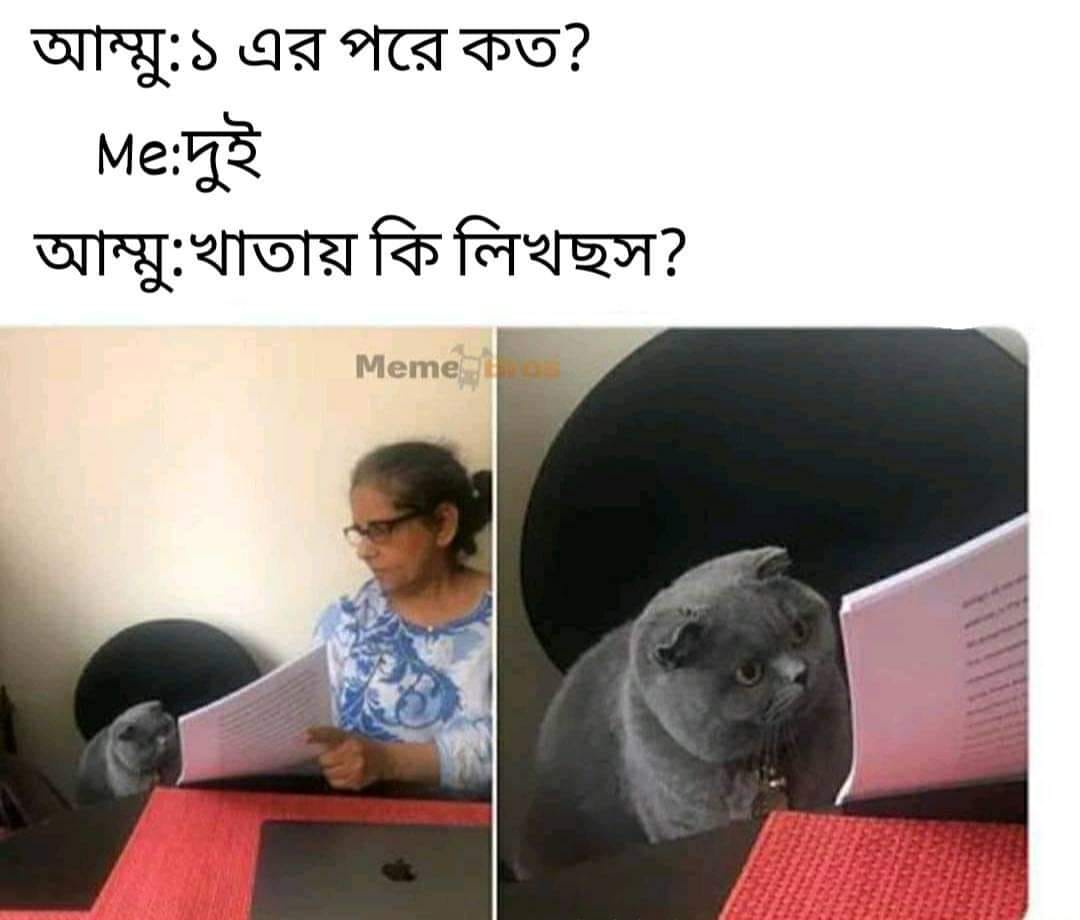
Caption: আম্মুঃ ১ এর পরে কত ?  Me: দুই   আম্মুঃ খাতায় কি লিখছস?
Label: non-hate